Question: I want to add featured post with numbered pagination to my blogger blog. Like pagination I got a script for this but I am not able to modify this script for numbered pagination.
below is the script.
'''
<script>
var numposts = 5;
var showpostthumbnails = true;
var displaymore = true;
var displayseparator = false;
var showcommentnum = false;
var showpostdate = true;
var showpostsummary = true;
var numchars = 70;
var style = document.createElement('style');
style.type = 'text/css';
style.innerHTML = 'img.recent_thumb {width: 90px;height: 70px;float: left; margin-right: 10px;} .recent_posts_with_thumbs {float: left;width: 100%;min-height: 70px;margin: 5px 0px 5px 0px;padding: 0;font-size:12px;list-style-type:none;} ul.recent_posts_with_thumbs li {padding-bottom:5px;padding-top:5px;min-height:65px;} .recent_posts_with_thumbs a {text-decoration:none;} .recent_posts_with_thumbs strong {font-size:10px;}';
document.getElementsByTagName('head')[0].appendChild(style);
document.getElementById('someElementId').className = 'cssClass';
function showrecentpostswiththumbs(json) {
document.write('<ul class="recent_posts_with_thumbs">');
for (var i = 0; i < numposts; i++) {
var entry = json.feed.entry[i];
var posttitle = entry.title.$t;
var posturl;
if (i == json.feed.entry.length) break;
for (var k = 0; k < entry.link.length; k++) {
if (entry.link[k].rel == 'replies' && entry.link[k].type == 'text/html') {
var commenttext = entry.link[k].title;
var commenturl = entry.link[k].href;
}
if (entry.link[k].rel == 'alternate') {
posturl = entry.link[k].href;
break;
}
}
var thumburl;
try {
thumburl = entry.media$thumbnail.url;
} catch (error) {
s = entry.content.$t;
a = s.indexOf("<img");
b = s.indexOf("src="", a);
c = s.indexOf(""", b + 5);
d = s.substr(b + 5, c - b - 5);
if ((a != -1) && (b != -1) && (c != -1) && (d != "")) {
thumburl = d;
} else thumburl = 'http://www.webaholic.co.in/other/no-image.jpg';
}
var postdate = entry.published.$t;
var cdyear = postdate.substring(0, 4);
var cdmonth = postdate.substring(5, 7);
var cdday = postdate.substring(8, 10);
var monthnames = new Array();
monthnames[1] = "Jan";
monthnames[2] = "Feb";
monthnames[3] = "Mar";
monthnames[4] = "Apr";
monthnames[5] = "May";
monthnames[6] = "Jun";
monthnames[7] = "Jul";
monthnames[8] = "Aug";
monthnames[9] = "Sep";
monthnames[10] = "Oct";
monthnames[11] = "Nov";
monthnames[12] = "Dec";
document.write('<li class="clearfix">');
if (showpostthumbnails == true) document.write('<img class="recent_thumb" src="' + thumburl + '"/>');
document.write('<b><a href="' + posturl + '" target ="_top">' + posttitle + '</a></b><br>');
if ("content" in entry) {
var postcontent = entry.content.$t;
} else if ("summary" in entry) {
var postcontent = entry.summary.$t;
} else var postcontent = "";
var re = /<\S[^>]*>/g;
postcontent = postcontent.replace(re, "");
if (showpostsummary == true) {
if (postcontent.length < numchars) {
document.write('<i>');
document.write(postcontent);
document.write('</i>');
} else {
document.write('<i>');
postcontent = postcontent.substring(0, numchars);
var quoteEnd = postcontent.lastIndexOf(" ");
postcontent = postcontent.substring(0, quoteEnd);
document.write(postcontent + '...');
document.write('</i>');
}
}
var towrite = '';
var flag = 0;
document.write('<br><strong>');
if (showpostdate == true) {
towrite = towrite + monthnames[parseInt(cdmonth, 10)] + '-' + cdday + ' - ' + cdyear;
flag = 1;
}
if (showcommentnum == true) {
if (flag == 1) {
towrite = towrite + ' | ';
}
if (commenttext == '1 Comments') commenttext = '1 Comment';
if (commenttext == '0 Comments') commenttext = 'No Comments';
commenttext = '<a href="' + commenturl + '" target ="_top">' + commenttext + '</a>';
towrite = towrite + commenttext;
flag = 1;;
}
if (displaymore == true) {
if (flag == 1) towrite = towrite + ' | ';
towrite = towrite + '<a href="' + posturl + '" class="url" target ="_top">More -></a>';
flag = 1;;
}
document.write(towrite);
document.write('</strong></li>');
if (displayseparator == true) if (i != (numposts - 1)) document.write('<hr size=0.5>');
}
document.write('</ul>');
}
</script>
<script src='/feeds/posts/default/-/featured?orderby=published&alt=json-in-script&callback=showrecentpostswiththumbs'></script>
'''
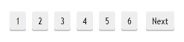
Answer: A sample script for that would look like -
'''
var syb_numposts = 3;
var syb_labelname = "apps";
var syb_pagetoshow = 4;
var syb_showpostthumbnails = true;
var syb_displaymore = true;
var syb_displayseparator = true;
var syb_showcommentnum = false;
var syb_showpostdate = true;
var syb_showpostsummary = true;
var syb_numchars = 70;
var syb_style = document.createElement('style');
syb_style.type = 'text/css';
syb_style.innerHTML =
'a.syb_page-link {cursor: pointer;}.syb_pagination li {display: inline-block; margin: 10px 5px 10px;}img.syb_recent_thumb {width: 90px;height: 70px;float: left; margin-right: 10px;} .syb_recent_posts_with_thumbs {float: left;width: 100%;min-height: 70px;margin: 5px 0px 5px 0px;padding: 0;font-size:12px;list-style-type:none;} ul.syb_recent_posts_with_thumbs li {padding-bottom:5px;padding-top:5px;min-height:65px;} .syb_recent_posts_with_thumbs a {text-decoration:none;} .syb_recent_posts_with_thumbs strong {font-size:10px;}';
document.getElementsByTagName('head')[0].appendChild(syb_style);
function syb_showrecentpostswiththumbs(json) {
var syb_FullContainer = document.createElement("div");
var syb_ListContainer = document.createElement("ul");
syb_ListContainer.className = 'syb_recent_posts_with_thumbs';
for (var i = 0; i < json.feed.entry.length; i++) {
var syb_entry = json.feed.entry[i];
var syb_posttitle = syb_entry.title.$t;
var syb_posturl;
if (i == json.feed.entry.length) break;
for (var k = 0; k < syb_entry.link.length; k++) {
if (syb_entry.link[k].rel == 'replies' && syb_entry.link[k].type ==
'text/html') {
var syb_commenttext = syb_entry.link[k].title;
var syb_commenturl = syb_entry.link[k].href;
}
if (syb_entry.link[k].rel == 'alternate') {
syb_posturl = syb_entry.link[k].href;
break;
}
}
var syb_thumburl;
try {
syb_thumburl = syb_entry.media$thumbnail.url;
} catch (error) {
s = syb_entry.summary.$t;
a = s.indexOf("<img");
b = s.indexOf("src="", a);
c = s.indexOf(""", b + 5);
d = s.substr(b + 5, c - b - 5);
if ((a != -1) && (b != -1) && (c != -1) && (d != "")) {
syb_thumburl = d;
} else syb_thumburl =
'https://upload.wikimedia.org/wikipedia/commons/thumb/a/ac/No_image_available.svg/300px-No_image_available.svg.png';
}
var syb_postdate = syb_entry.published.$t;
var syb_cdyear = syb_postdate.substring(0, 4);
var syb_cdmonth = syb_postdate.substring(5, 7);
var syb_cdday = syb_postdate.substring(8, 10);
var syb_monthnames = new Array();
syb_monthnames[1] = "Jan";
syb_monthnames[2] = "Feb";
syb_monthnames[3] = "Mar";
syb_monthnames[4] = "Apr";
syb_monthnames[5] = "May";
syb_monthnames[6] = "Jun";
syb_monthnames[7] = "Jul";
syb_monthnames[8] = "Aug";
syb_monthnames[9] = "Sep";
syb_monthnames[10] = "Oct";
syb_monthnames[11] = "Nov";
syb_monthnames[12] = "Dec";
var syb_ItemContainer = document.createElement("li");
syb_ItemContainer.className = 'clearfix';
if (syb_showpostthumbnails == true){
var syb_ItemImageLink = document.createElement("a");
syb_ItemImageLink.setAttribute("href", syb_posturl);
var syb_ItemImage = document.createElement("img");
syb_ItemImage.className = 'syb_recent_thumb';
syb_ItemImage.setAttribute("src", syb_thumburl);
syb_ItemImageLink.appendChild(syb_ItemImage);
}
var syb_ItemLinkContainer = document.createElement("b");
var syb_ItemLink = document.createElement("a");
syb_ItemLink.setAttribute("href", syb_posturl);
var syb_ItemLinkText = document.createTextNode(syb_posttitle);
syb_ItemLink.appendChild(syb_ItemLinkText);
syb_ItemLinkContainer.appendChild(syb_ItemLink);
var syb_ItemContainerBreak = document.createElement('br');
if ("content" in syb_entry) {
var syb_postcontent = syb_entry.content.$t;
} else if ("summary" in syb_entry) {
var syb_postcontent = syb_entry.summary.$t;
} else var syb_postcontent = "";
var re = /<\S[^>]*>/g;
syb_postcontent = syb_postcontent.replace(re, "");
var syb_ItemLinkSummaryContainer = document.createElement("i");
if (syb_showpostsummary == true) {
if (syb_postcontent.length < syb_numchars) {
var syb_ItemLinkSummary = document.createTextNode(syb_postcontent);
syb_ItemLinkSummaryContainer.appendChild(syb_ItemLinkSummary);
} else {
syb_postcontent = syb_postcontent.substring(0, syb_numchars);
var quoteEnd = syb_postcontent.lastIndexOf(" ");
syb_postcontent = syb_postcontent.substring(0, quoteEnd);
var syb_ItemLinkSummary = document.createTextNode(syb_postcontent + "...");
syb_ItemLinkSummaryContainer.appendChild(syb_ItemLinkSummary);
}
}
var syb_towrite = '';
var syb_flag = 0;
var syb_ItemContainerMetaDataContainer = document.createElement('strong');
if (syb_showpostdate == true) {
syb_towrite = syb_monthnames[parseInt(syb_cdmonth, 10)] + '-' +
syb_cdday + ' - ' + syb_cdyear;
syb_flag = 1;
var syb_ItemContainerMetaDataDateContainer = document.createElement('span');
var ItemContainerMetaDataDate = document.createTextNode(syb_towrite);
syb_ItemContainerMetaDataDateContainer.appendChild(ItemContainerMetaDataDate);
syb_ItemContainerMetaDataContainer.appendChild(syb_ItemContainerMetaDataDateContainer);
}
if (syb_showcommentnum == true) {
if (syb_commenttext == '1 Comments') syb_commenttext = '1 Comment';
if (syb_commenttext == '0 Comments') syb_commenttext = 'No Comments';
var syb_ItemCommentLink = document.createElement("a");
syb_ItemCommentLink.setAttribute("href", syb_commenturl);
if (syb_flag == 1) {
var syb_ItemCommentLinkText = document.createTextNode(" | " + syb_commenttext);
} else {
var syb_ItemCommentLinkText = document.createTextNode(syb_commenttext);
}
syb_ItemCommentLink.appendChild(syb_ItemCommentLinkText);
syb_flag = 1;
syb_ItemContainerMetaDataContainer.appendChild(syb_ItemCommentLink);
}
if (syb_displaymore == true) {
var syb_ItemReadMoreLink = document.createElement("a");
syb_ItemReadMoreLink.setAttribute("href", syb_posturl);
if (syb_flag == 1) {
var syb_ItemReadMoreText = document.createTextNode(" | More ->");
} else {
var syb_ItemReadMoreText = document.createTextNode("More ->");
}
syb_ItemReadMoreLink.appendChild(syb_ItemReadMoreText);
syb_flag = 1;
syb_ItemContainerMetaDataContainer.appendChild(syb_ItemReadMoreLink);
}
syb_ItemContainer.appendChild(syb_ItemImageLink);
syb_ItemContainer.appendChild(syb_ItemLinkContainer);
syb_ItemContainer.appendChild(syb_ItemContainerBreak);
syb_ItemContainer.appendChild(syb_ItemLinkSummaryContainer);
syb_ItemContainer.appendChild(syb_ItemContainerBreak);
syb_ItemContainer.appendChild(syb_ItemContainerMetaDataContainer);
if (syb_displayseparator == true){
var syb_ItemSeperator = document.createElement("hr");
syb_ItemSeperator.style.clear = 'both';
syb_ItemContainer.appendChild(syb_ItemSeperator);
}
syb_ListContainer.appendChild(syb_ItemContainer);
syb_FullContainer.appendChild(syb_ListContainer);
}
syb_numberofpages = Math.ceil(json.feed.openSearch$totalResults.$t / json.feed.openSearch$itemsPerPage.$t);
var syb_pagestoshow = (syb_pagetoshow <= syb_numberofpages)?syb_pagetoshow:syb_numberofpages;
var syb_PaginationContainer = document.createElement("div");
syb_PaginationContainer.className = 'syb_pagination';
var syb_PageContainer = document.createElement("ul");
for (g = 1; g <= syb_pagestoshow; g++) {
var syb_SinglePage = document.createElement("li");
var syb_SinglePageLink = document.createElement("a");
syb_SinglePageLink.setAttribute("data-href", "#");
syb_SinglePageLink.className = 'syb_page-link';
var syb_SinglePageLinkText = document.createTextNode(g);
syb_SinglePageLink.appendChild(syb_SinglePageLinkText);
syb_SinglePage.appendChild(syb_SinglePageLink);
syb_PageContainer.appendChild(syb_SinglePage);
}
syb_PaginationContainer.appendChild(syb_PageContainer);
syb_FullContainer.appendChild(syb_PaginationContainer);
document.querySelector('.syb_featuredpostlist').innerHTML = '';
document.querySelector('.syb_featuredpostlist').appendChild(syb_FullContainer);
for (j = 0; j < document.querySelectorAll('a.syb_page-link').length; j++)(function(j) {
document.querySelectorAll('a.syb_page-link')[j].onclick = function(event) {
event.preventDefault();
syb_PaginationScript = document.createElement('script');
syb_PaginationScript.src = "https://webmasters.googleblog.com/feeds/posts/summary/-/" + syb_labelname + "?orderby=published&alt=json-in-script&max-results=" + syb_numposts + "&start-index=" + ((j*syb_numposts)+1) + "&callback=syb_showrecentpostswiththumbs";
var syb_PaginationScriptPosition = document.querySelector('.syb_featuredpostlist');
syb_PaginationScriptPosition.parentNode.insertBefore(syb_PaginationScript, syb_PaginationScriptPosition);
};
})(j);
}
var syb_ScriptLoad = document.createElement('script');
syb_ScriptLoad.src = "https://webmasters.googleblog.com/feeds/posts/summary/-/" + syb_labelname + "?orderby=published&alt=json-in-script&max-results=" + syb_numposts + "&callback=syb_showrecentpostswiththumbs";
var syb_ScriptPosition = document.querySelector('.syb_featuredpostlist');
syb_ScriptPosition.parentNode.insertBefore(syb_ScriptLoad, syb_ScriptPosition);
'''
'''
<div class='syb_featuredpostlist'></div>
'''
To change the label from which the posts are being fetched, change the value of the variable 'syb_labelname' . Also change 'https://webmasters.googleblog.com/' with your own Blog URL.